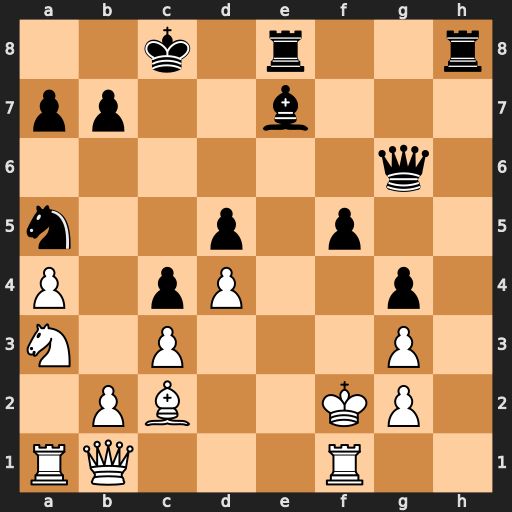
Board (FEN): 2k1r2r/pp2b3/6q1/n2p1p2/P1pP2p1/N1P3P1/1PB2KP1/RQ3R2
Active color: w
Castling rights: -
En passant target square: -
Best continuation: Bxf5+ Qxf5+ Qxf5+